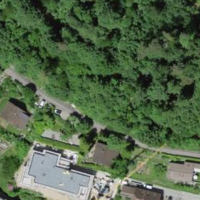
EUNIS habitat code: 55
Species observed at this site:
Circaea lutetiana